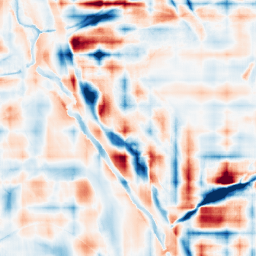
Category: wavelet
Decomposition family: wavelet_reverse_biorthogonal
Decomposition parameters: wavelet: rbio2.4
level: 5
Upsampling method: fft_zeropad
Upsampling parameters: scale: 8
Upsampling scale: 8